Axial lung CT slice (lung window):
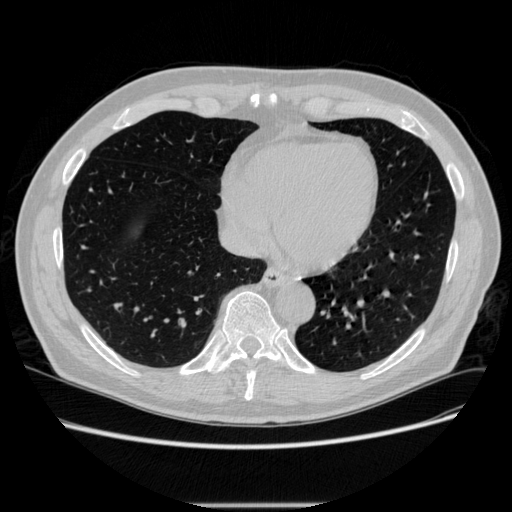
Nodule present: no